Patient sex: F
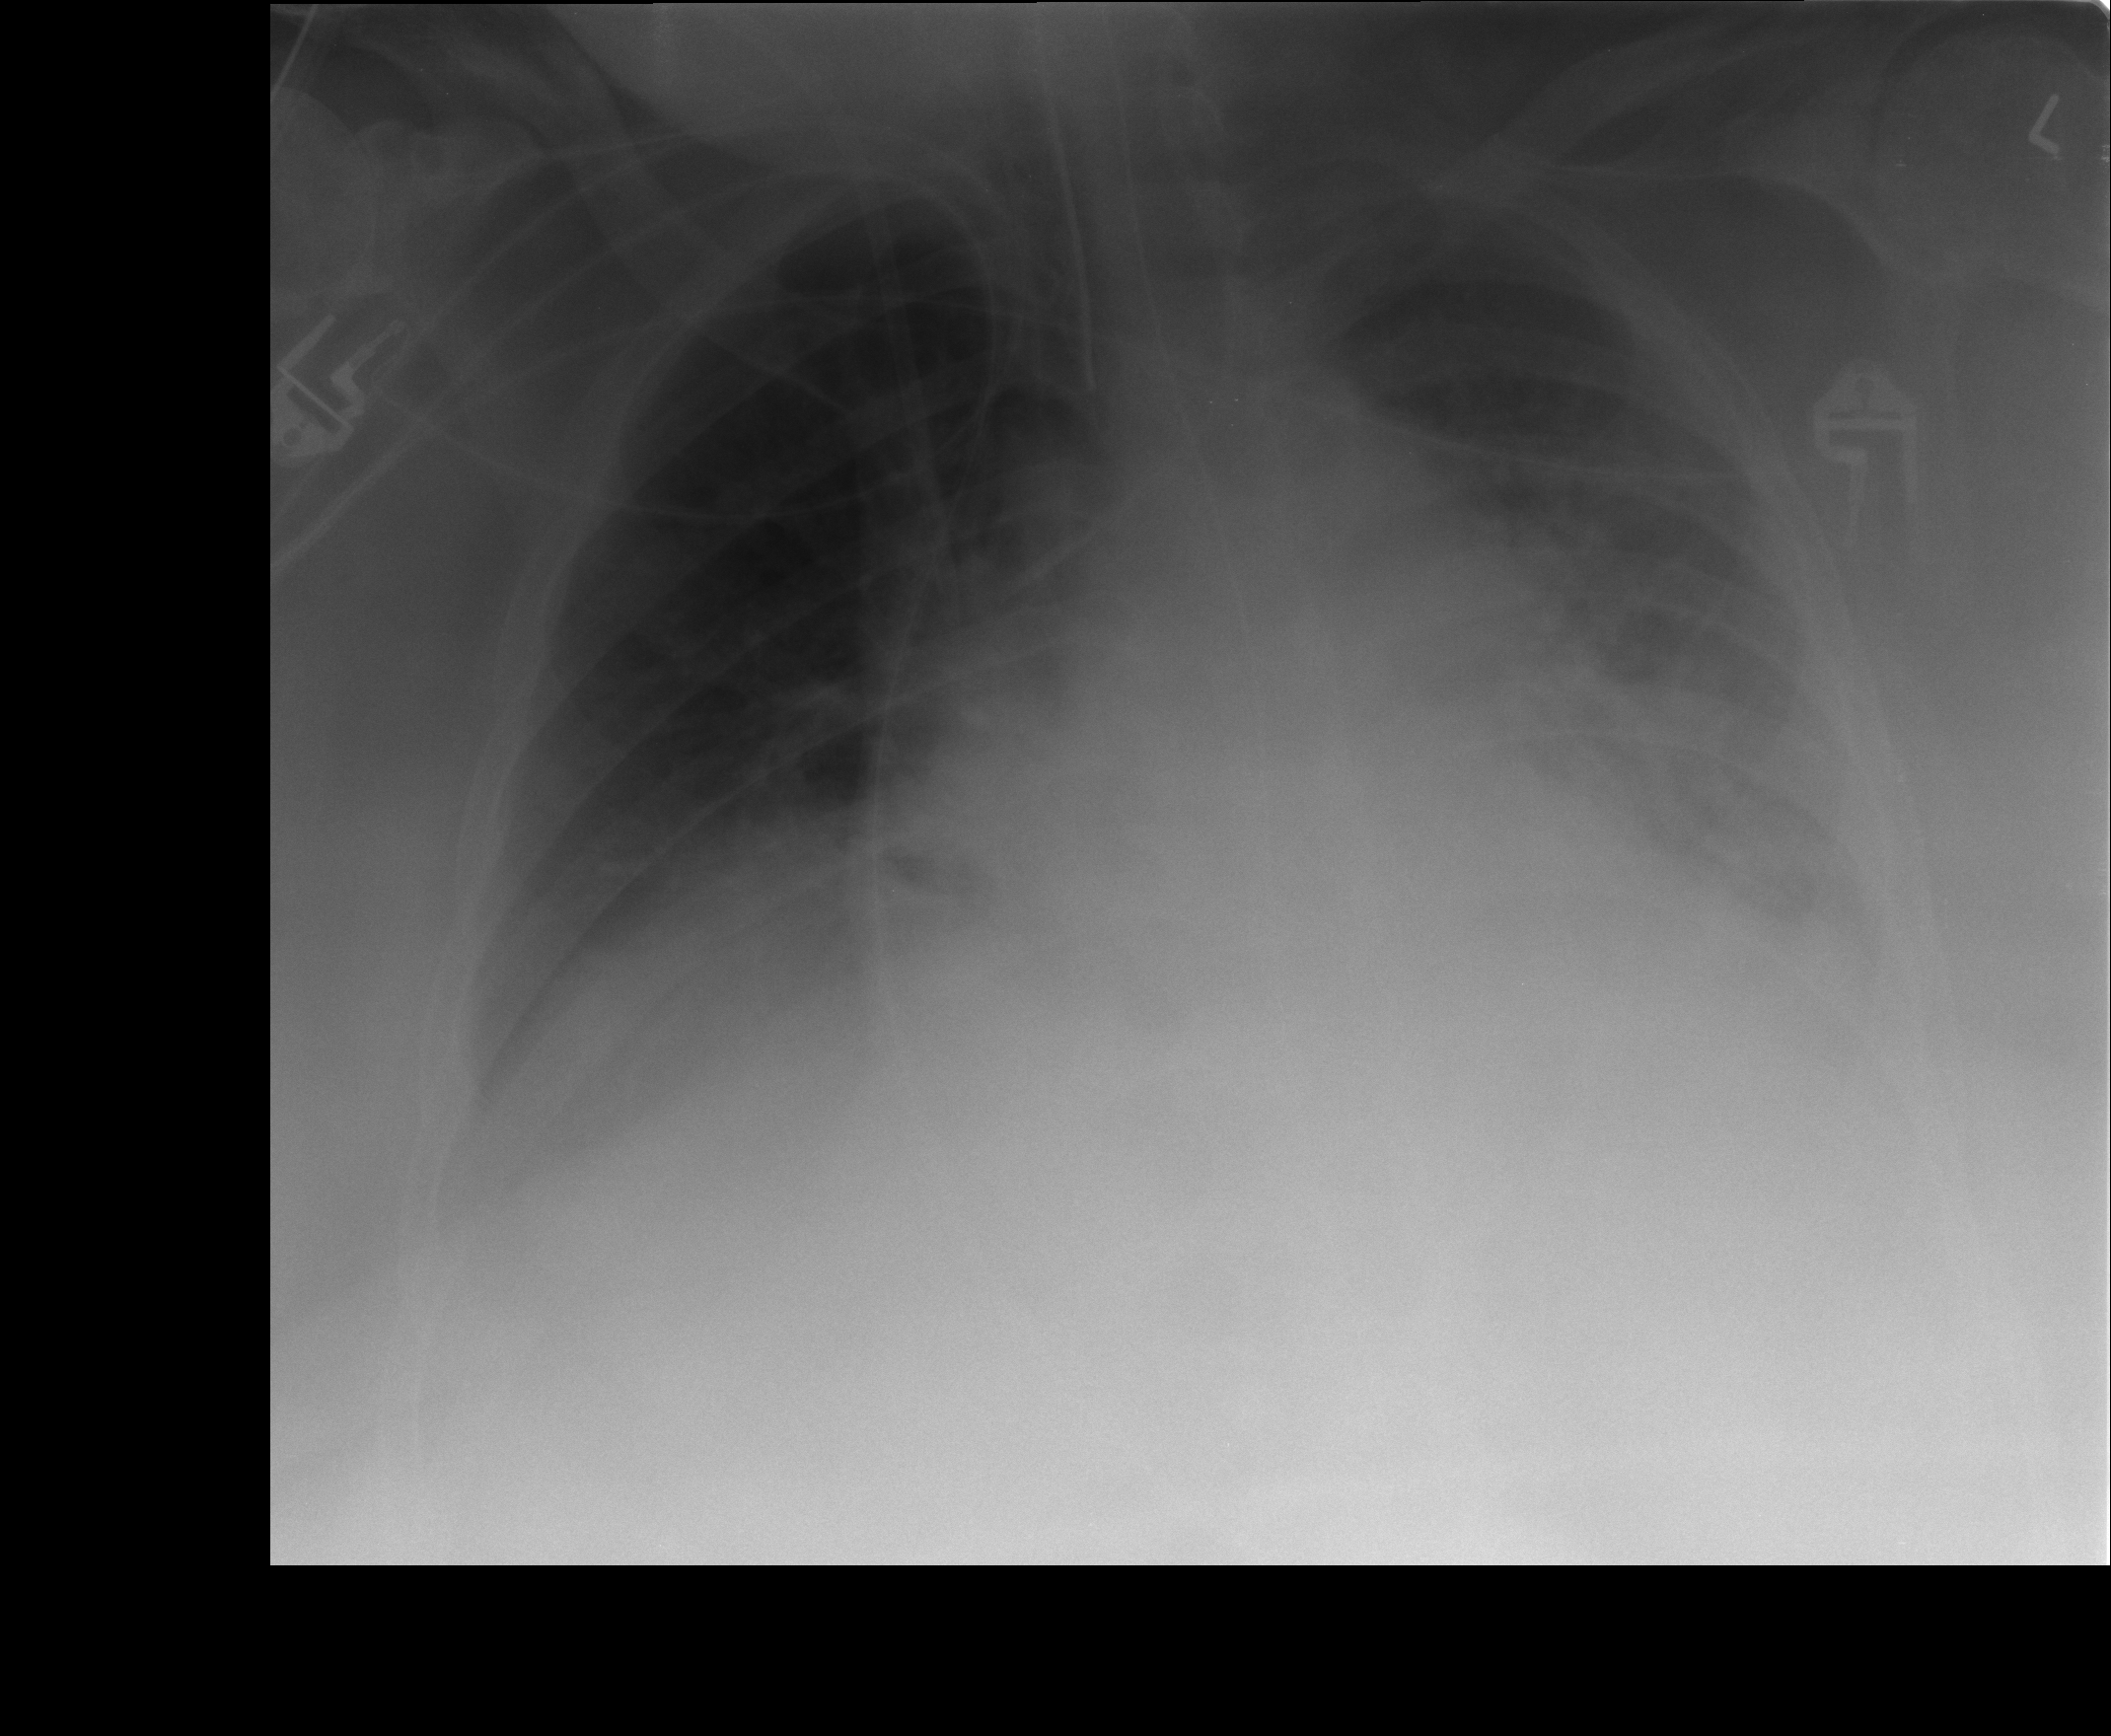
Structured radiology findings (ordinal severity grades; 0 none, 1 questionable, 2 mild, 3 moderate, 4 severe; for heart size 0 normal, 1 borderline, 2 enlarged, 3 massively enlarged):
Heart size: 2
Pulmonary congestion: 1
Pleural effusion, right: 1
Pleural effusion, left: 2
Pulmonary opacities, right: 0
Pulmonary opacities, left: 2
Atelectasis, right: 2
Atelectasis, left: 3